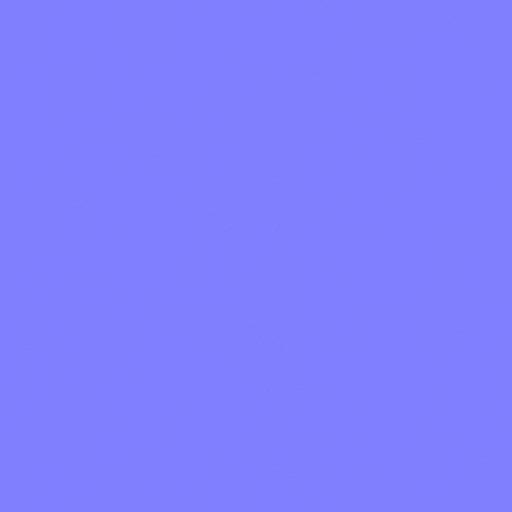
dark green terrazzo